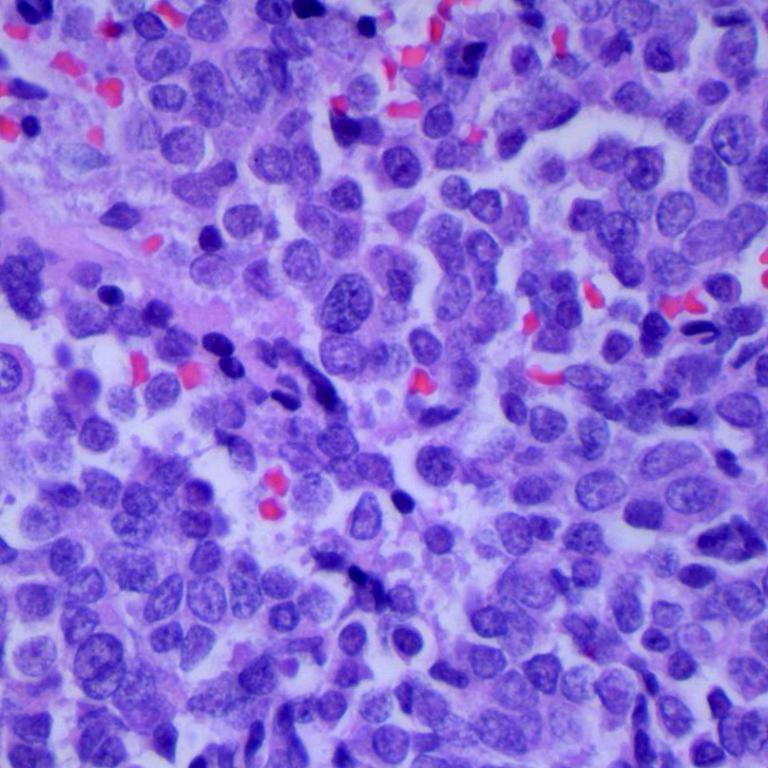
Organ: lung
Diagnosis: squamous carcinomas